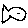
Label: fish